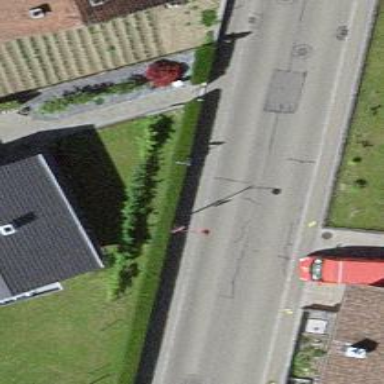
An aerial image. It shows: Bus stop with platform for public transport.